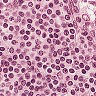
Metastatic tissue present: no